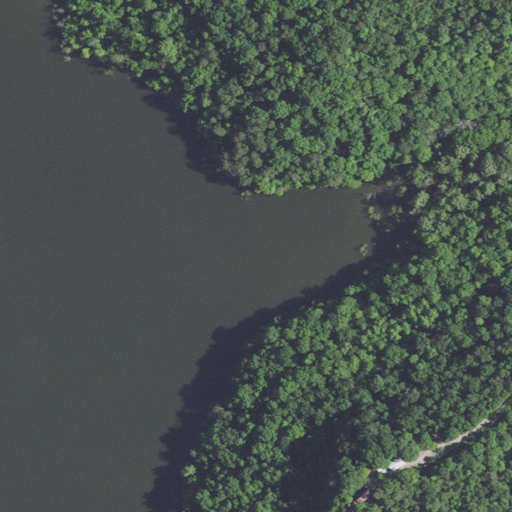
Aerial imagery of valley in Kentucky named Bryant Hollow containing open water, deciduous forest, mixed forest, pasture, grassland, and open development